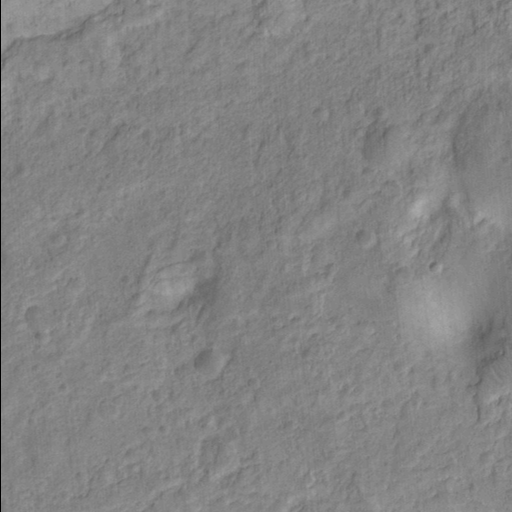
Classes present: Background, Cone